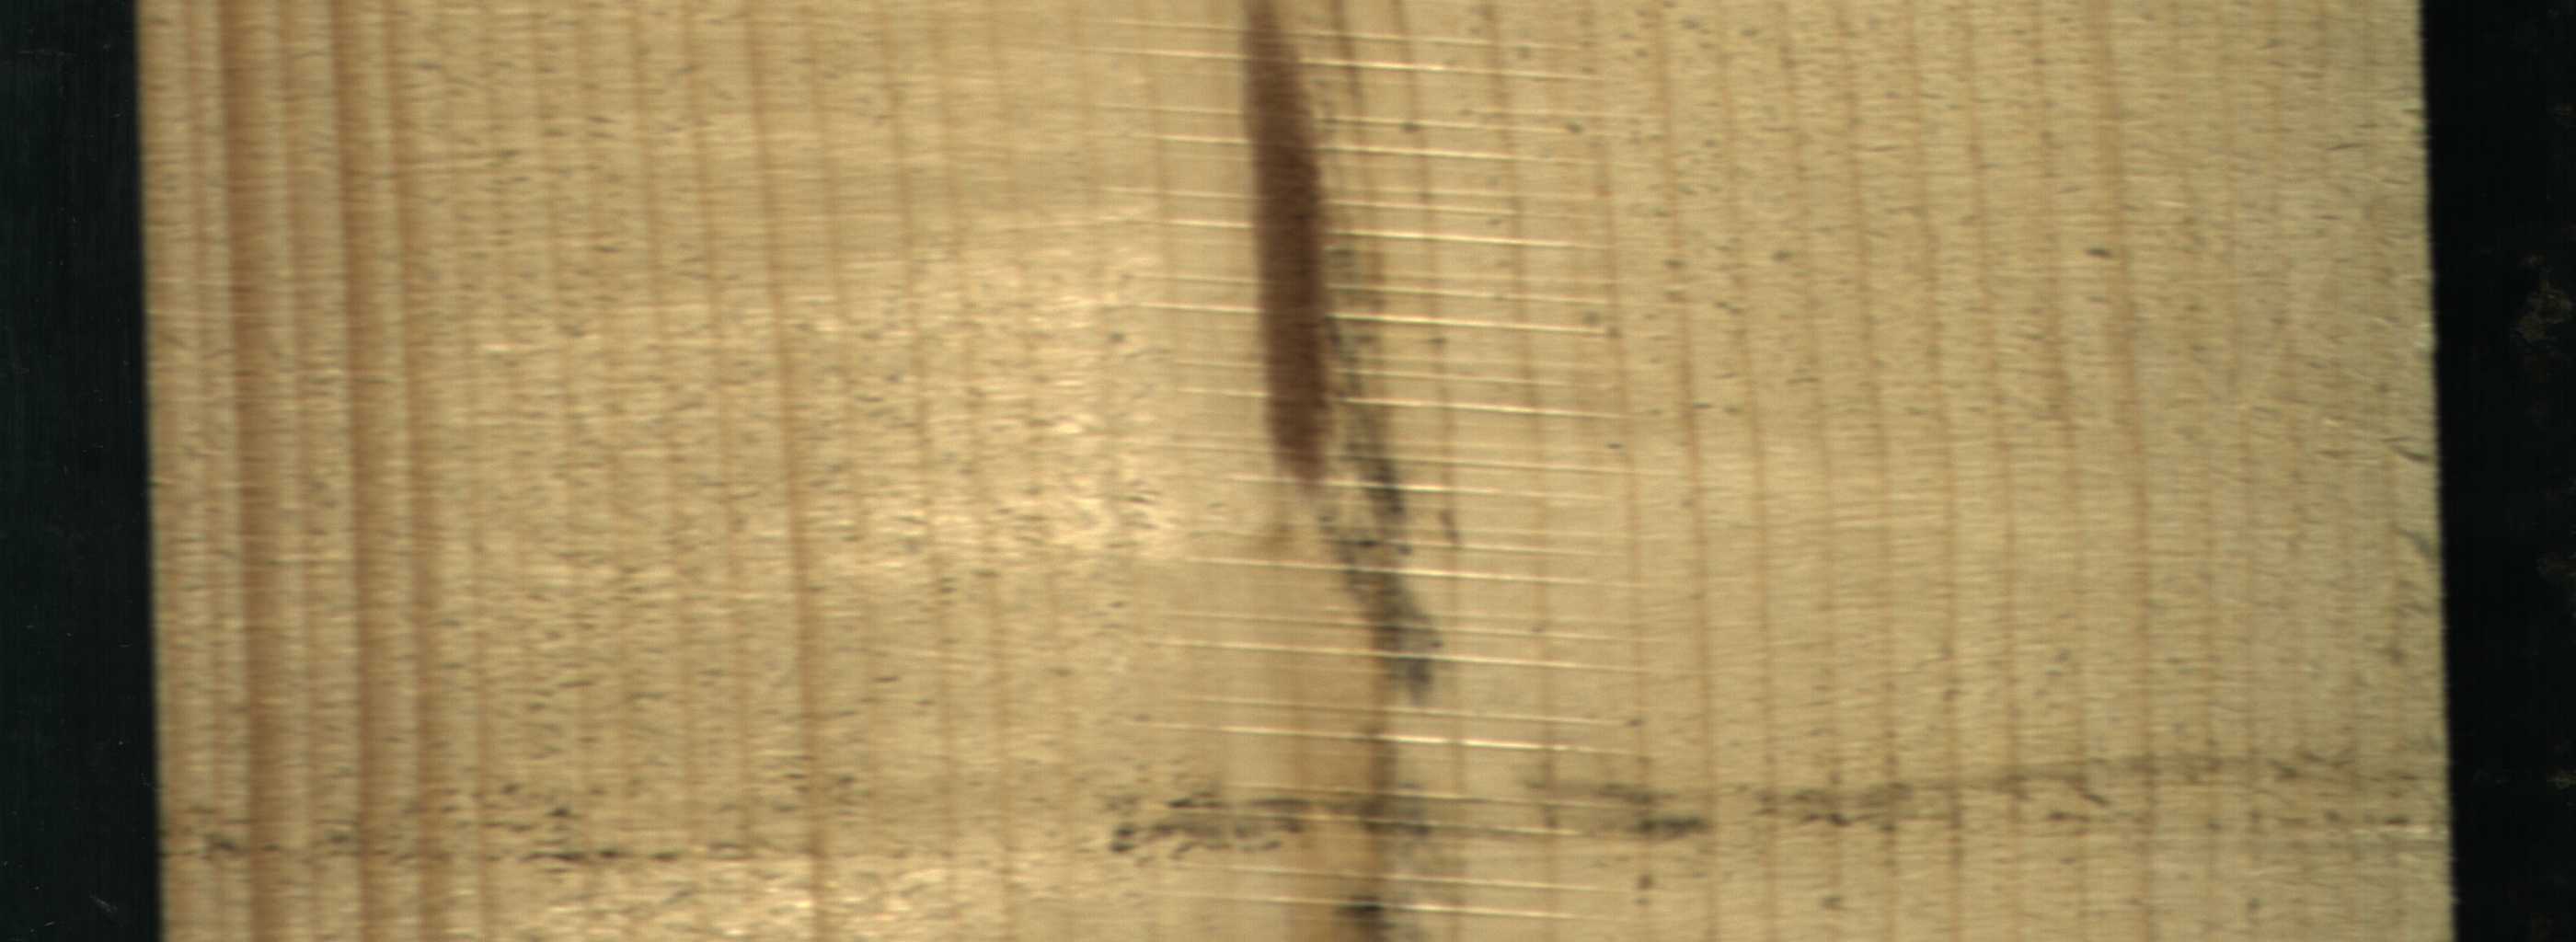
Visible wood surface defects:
Marrow